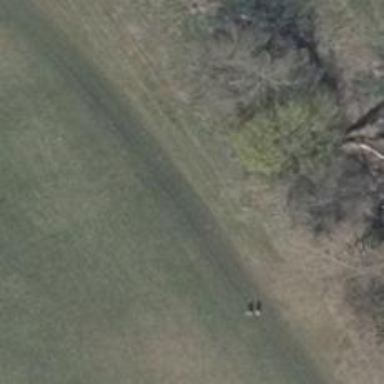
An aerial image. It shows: Grass track with grade5 tracktype.